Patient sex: F
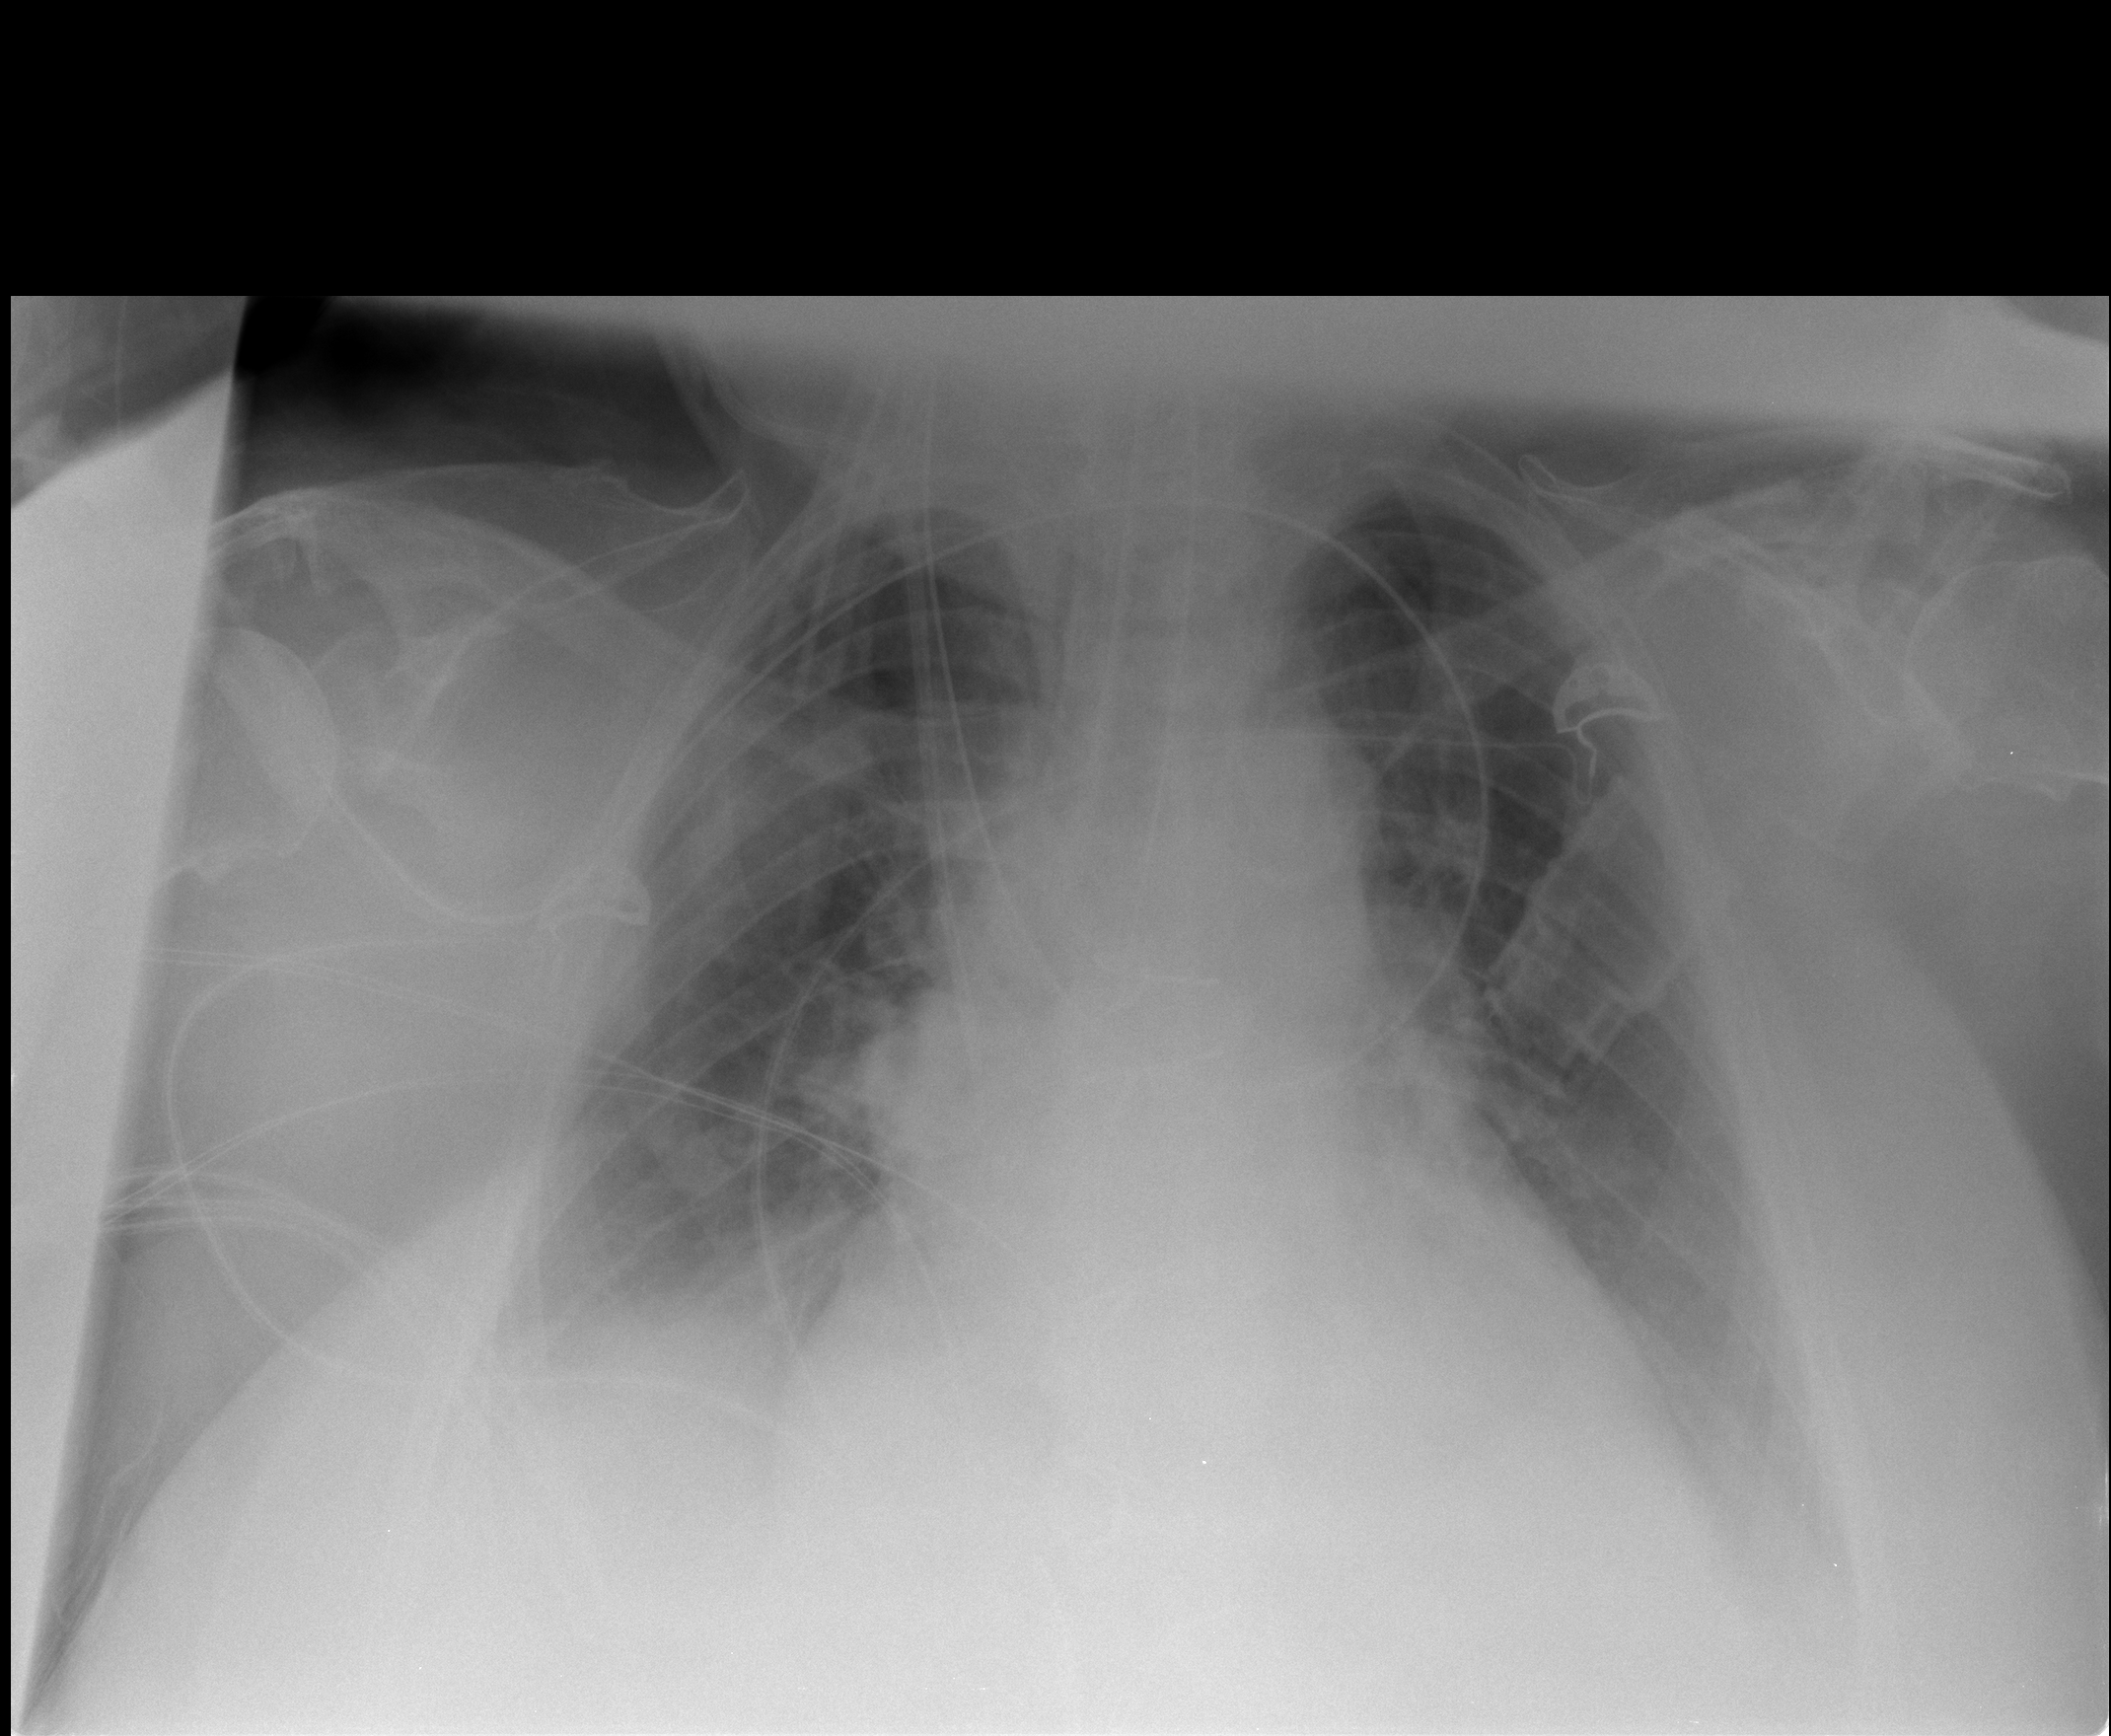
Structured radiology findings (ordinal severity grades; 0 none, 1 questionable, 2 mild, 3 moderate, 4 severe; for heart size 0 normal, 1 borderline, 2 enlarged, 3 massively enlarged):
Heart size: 3
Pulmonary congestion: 0
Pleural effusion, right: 2
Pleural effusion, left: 2
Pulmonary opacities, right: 0
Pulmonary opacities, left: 0
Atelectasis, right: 2
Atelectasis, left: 2